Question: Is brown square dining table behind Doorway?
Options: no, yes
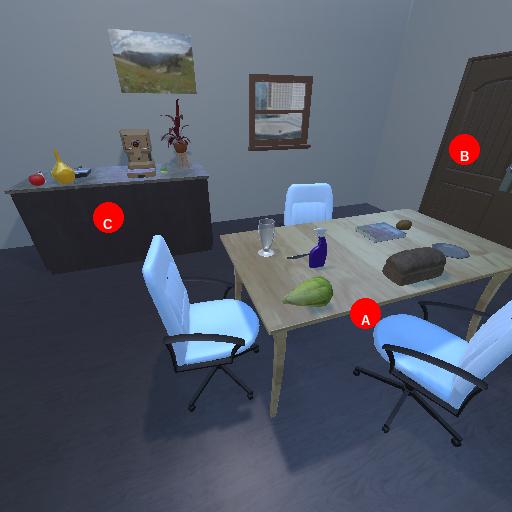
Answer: no